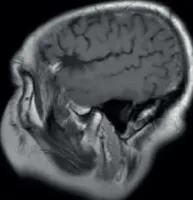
Magnetic resonance imaging (MRI) with contrast enhancement of brain metastasis. (C, D) September 2011, after radiotherapy on the brain.
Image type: radiology (mri)